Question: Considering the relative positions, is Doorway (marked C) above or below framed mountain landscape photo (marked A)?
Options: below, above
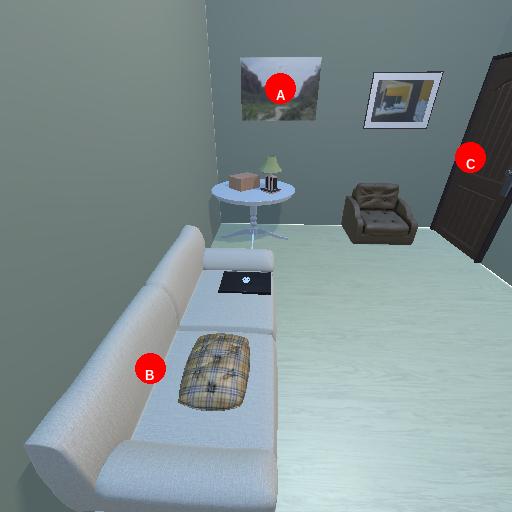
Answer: below